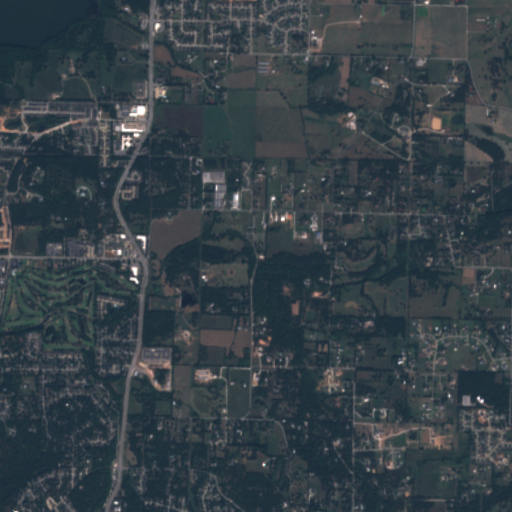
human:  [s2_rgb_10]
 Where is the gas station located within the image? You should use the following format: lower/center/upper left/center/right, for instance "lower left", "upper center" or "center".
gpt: The gas station is located in the upper left of the image.
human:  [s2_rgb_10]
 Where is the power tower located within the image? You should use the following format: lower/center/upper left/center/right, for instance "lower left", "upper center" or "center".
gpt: The power tower is located in the upper center of the image.
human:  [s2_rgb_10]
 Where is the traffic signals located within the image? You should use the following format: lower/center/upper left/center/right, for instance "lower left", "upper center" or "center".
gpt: The traffic signals is located in the left of the image.
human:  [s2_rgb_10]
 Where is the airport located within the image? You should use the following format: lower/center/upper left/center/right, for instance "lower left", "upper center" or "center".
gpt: There is no airport in the image.